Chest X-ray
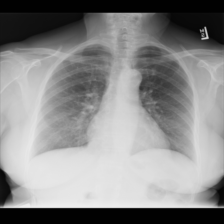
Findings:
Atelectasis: negative
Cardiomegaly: negative
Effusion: negative
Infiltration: negative
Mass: negative
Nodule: negative
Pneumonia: negative
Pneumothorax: negative
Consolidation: negative
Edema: negative
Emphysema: positive
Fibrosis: negative
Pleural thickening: negative
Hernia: negative